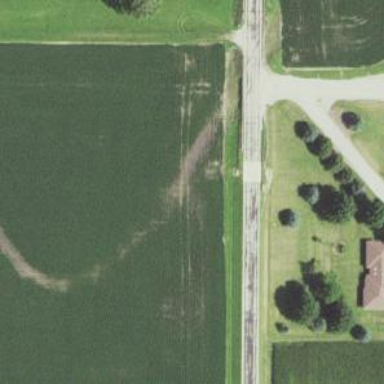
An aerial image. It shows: Secondary road.